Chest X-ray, AP view. Patient: 41 years old, sex F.
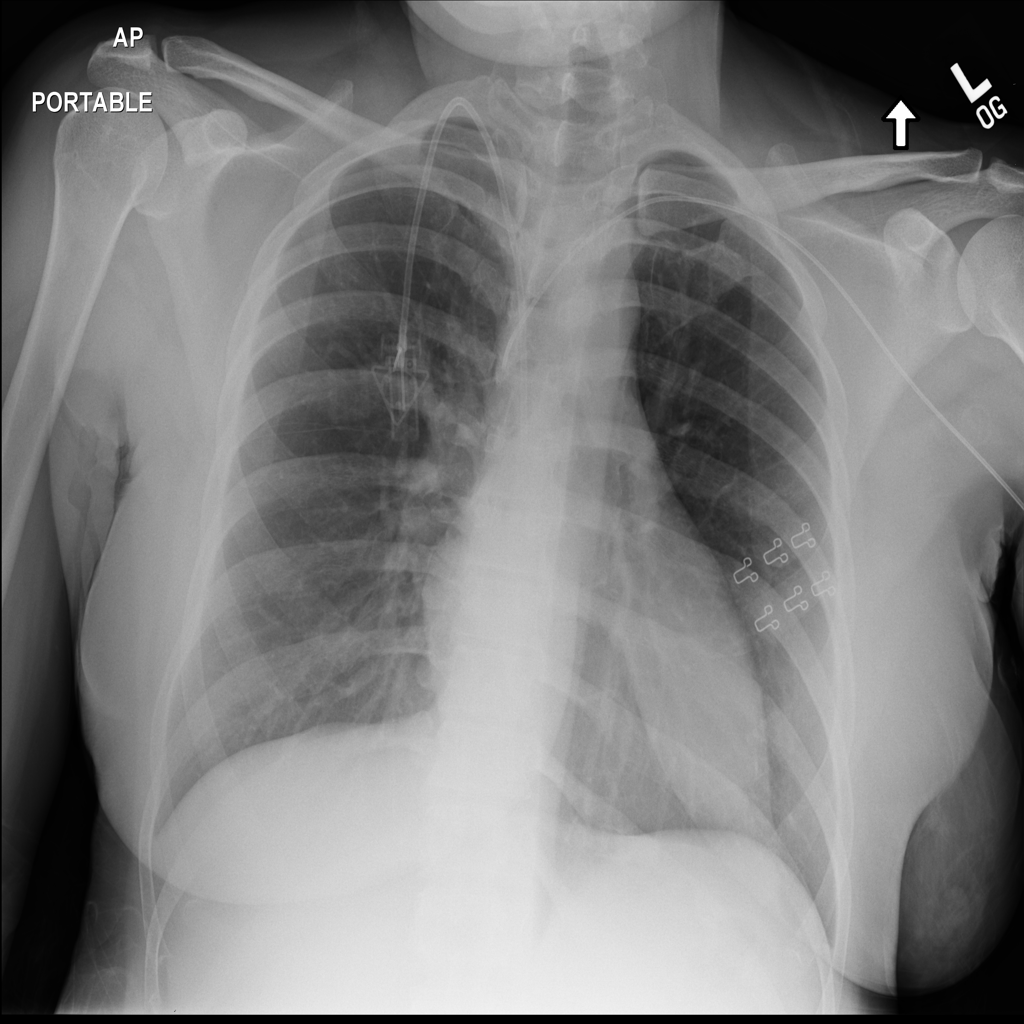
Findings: No Finding